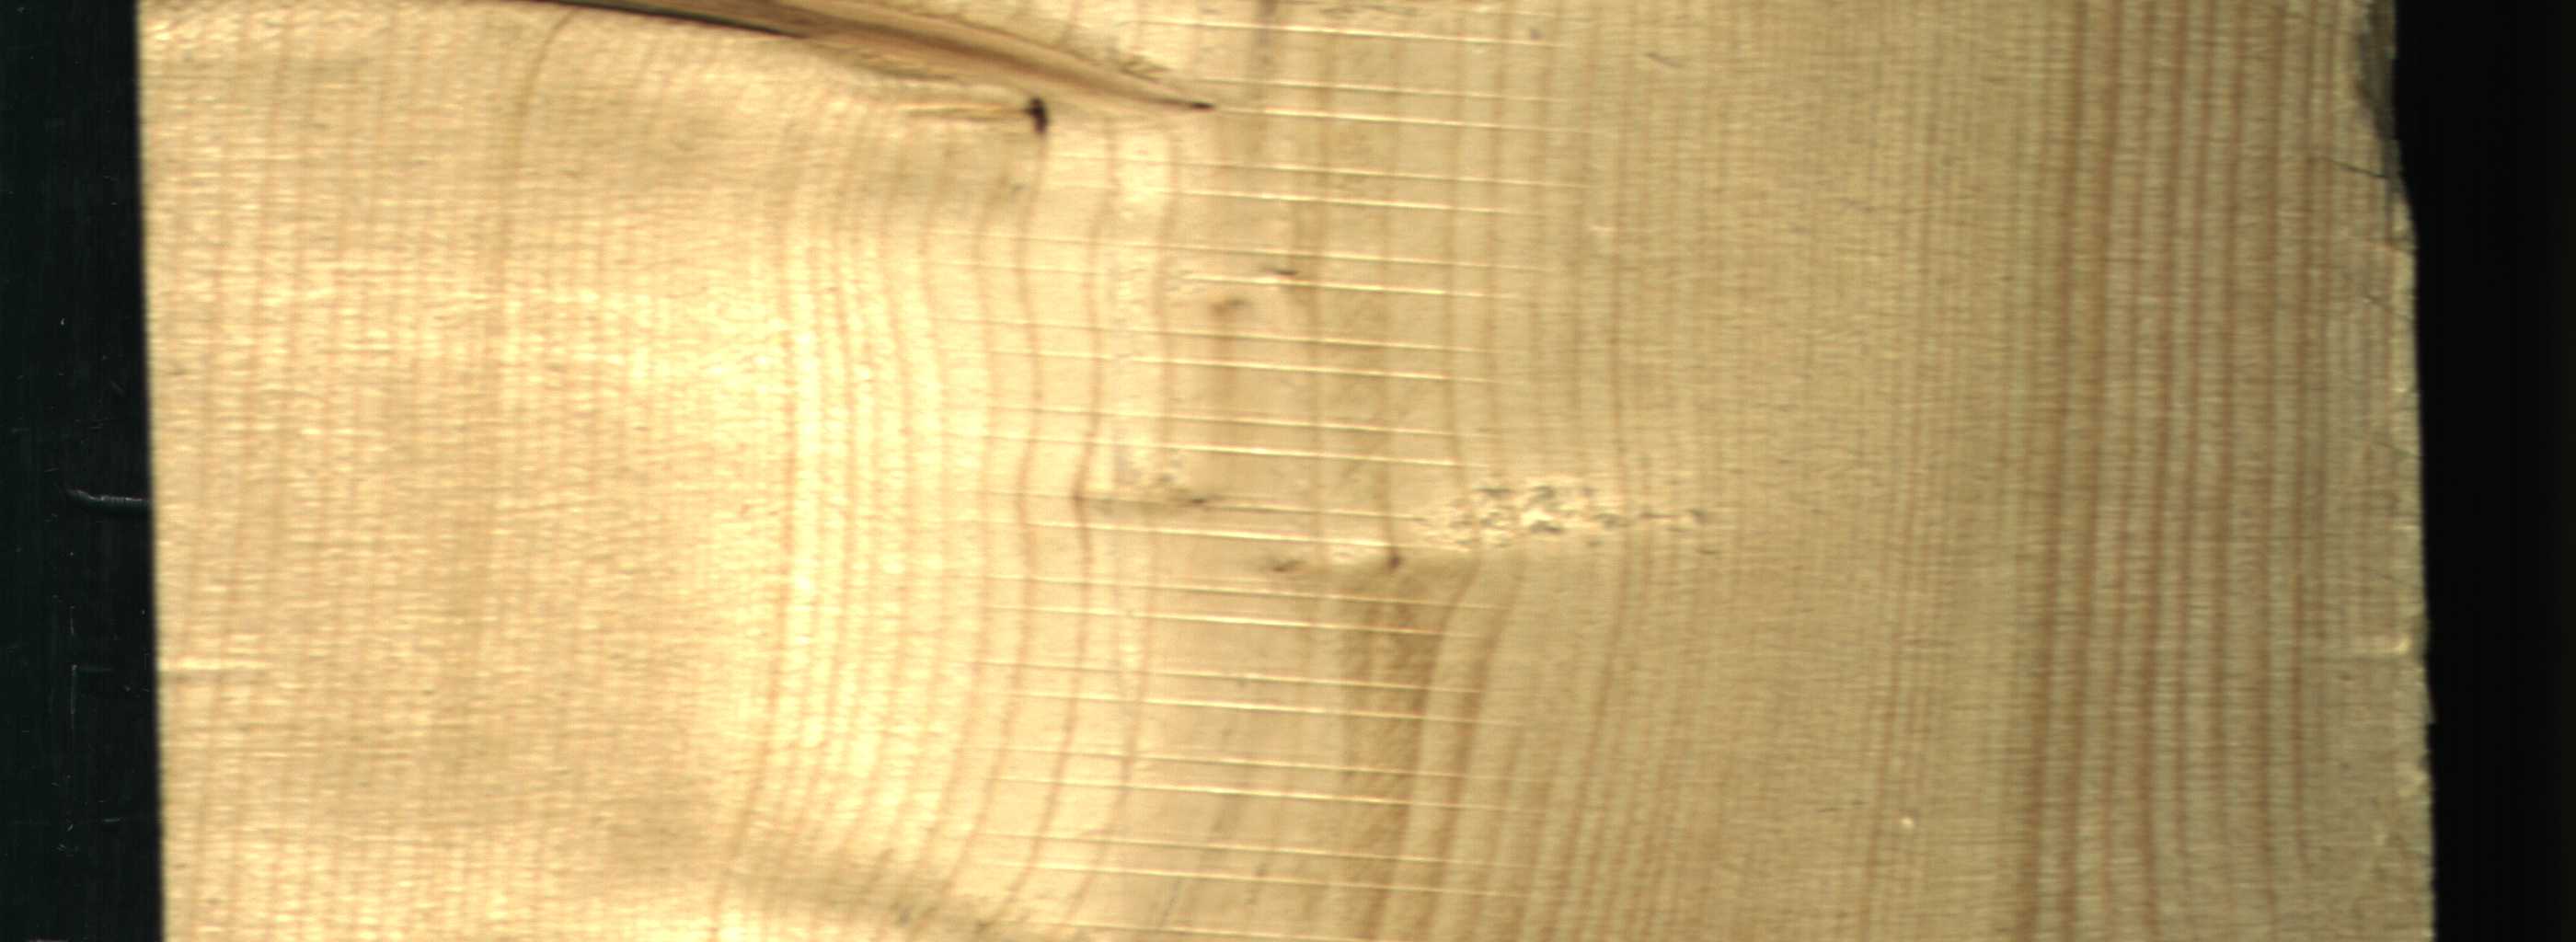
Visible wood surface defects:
Dead_Knot
Live_Knot
Live_Knot